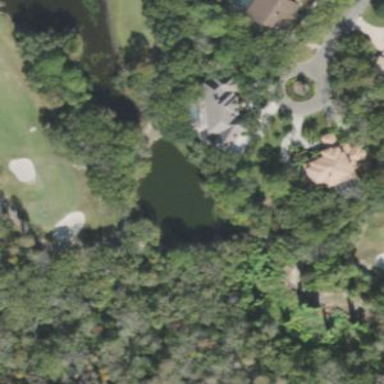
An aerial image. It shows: Water hazard in golf course. The hazard is natural water feature.